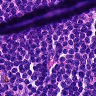
Metastatic tissue present: no